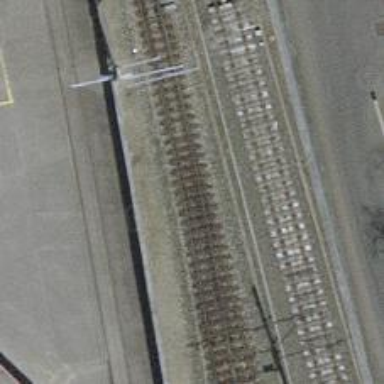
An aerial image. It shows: Narrow-gauge railway siding with electrified contact lines. It has one track.